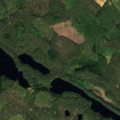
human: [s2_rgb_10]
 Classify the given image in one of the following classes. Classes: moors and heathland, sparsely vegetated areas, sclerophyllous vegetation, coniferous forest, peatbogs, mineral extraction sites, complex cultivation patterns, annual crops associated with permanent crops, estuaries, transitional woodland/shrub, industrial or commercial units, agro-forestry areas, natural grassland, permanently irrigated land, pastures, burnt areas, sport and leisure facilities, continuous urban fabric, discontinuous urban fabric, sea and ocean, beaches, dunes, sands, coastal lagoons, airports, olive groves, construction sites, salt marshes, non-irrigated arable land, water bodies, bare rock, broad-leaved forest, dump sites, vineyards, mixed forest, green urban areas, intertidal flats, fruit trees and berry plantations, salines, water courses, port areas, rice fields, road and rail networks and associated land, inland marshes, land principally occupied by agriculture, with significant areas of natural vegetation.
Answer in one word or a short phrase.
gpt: coniferous forest, mixed forest, water bodies